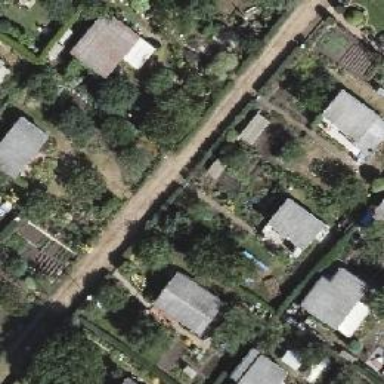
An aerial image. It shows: Plot in the allotments.